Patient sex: M
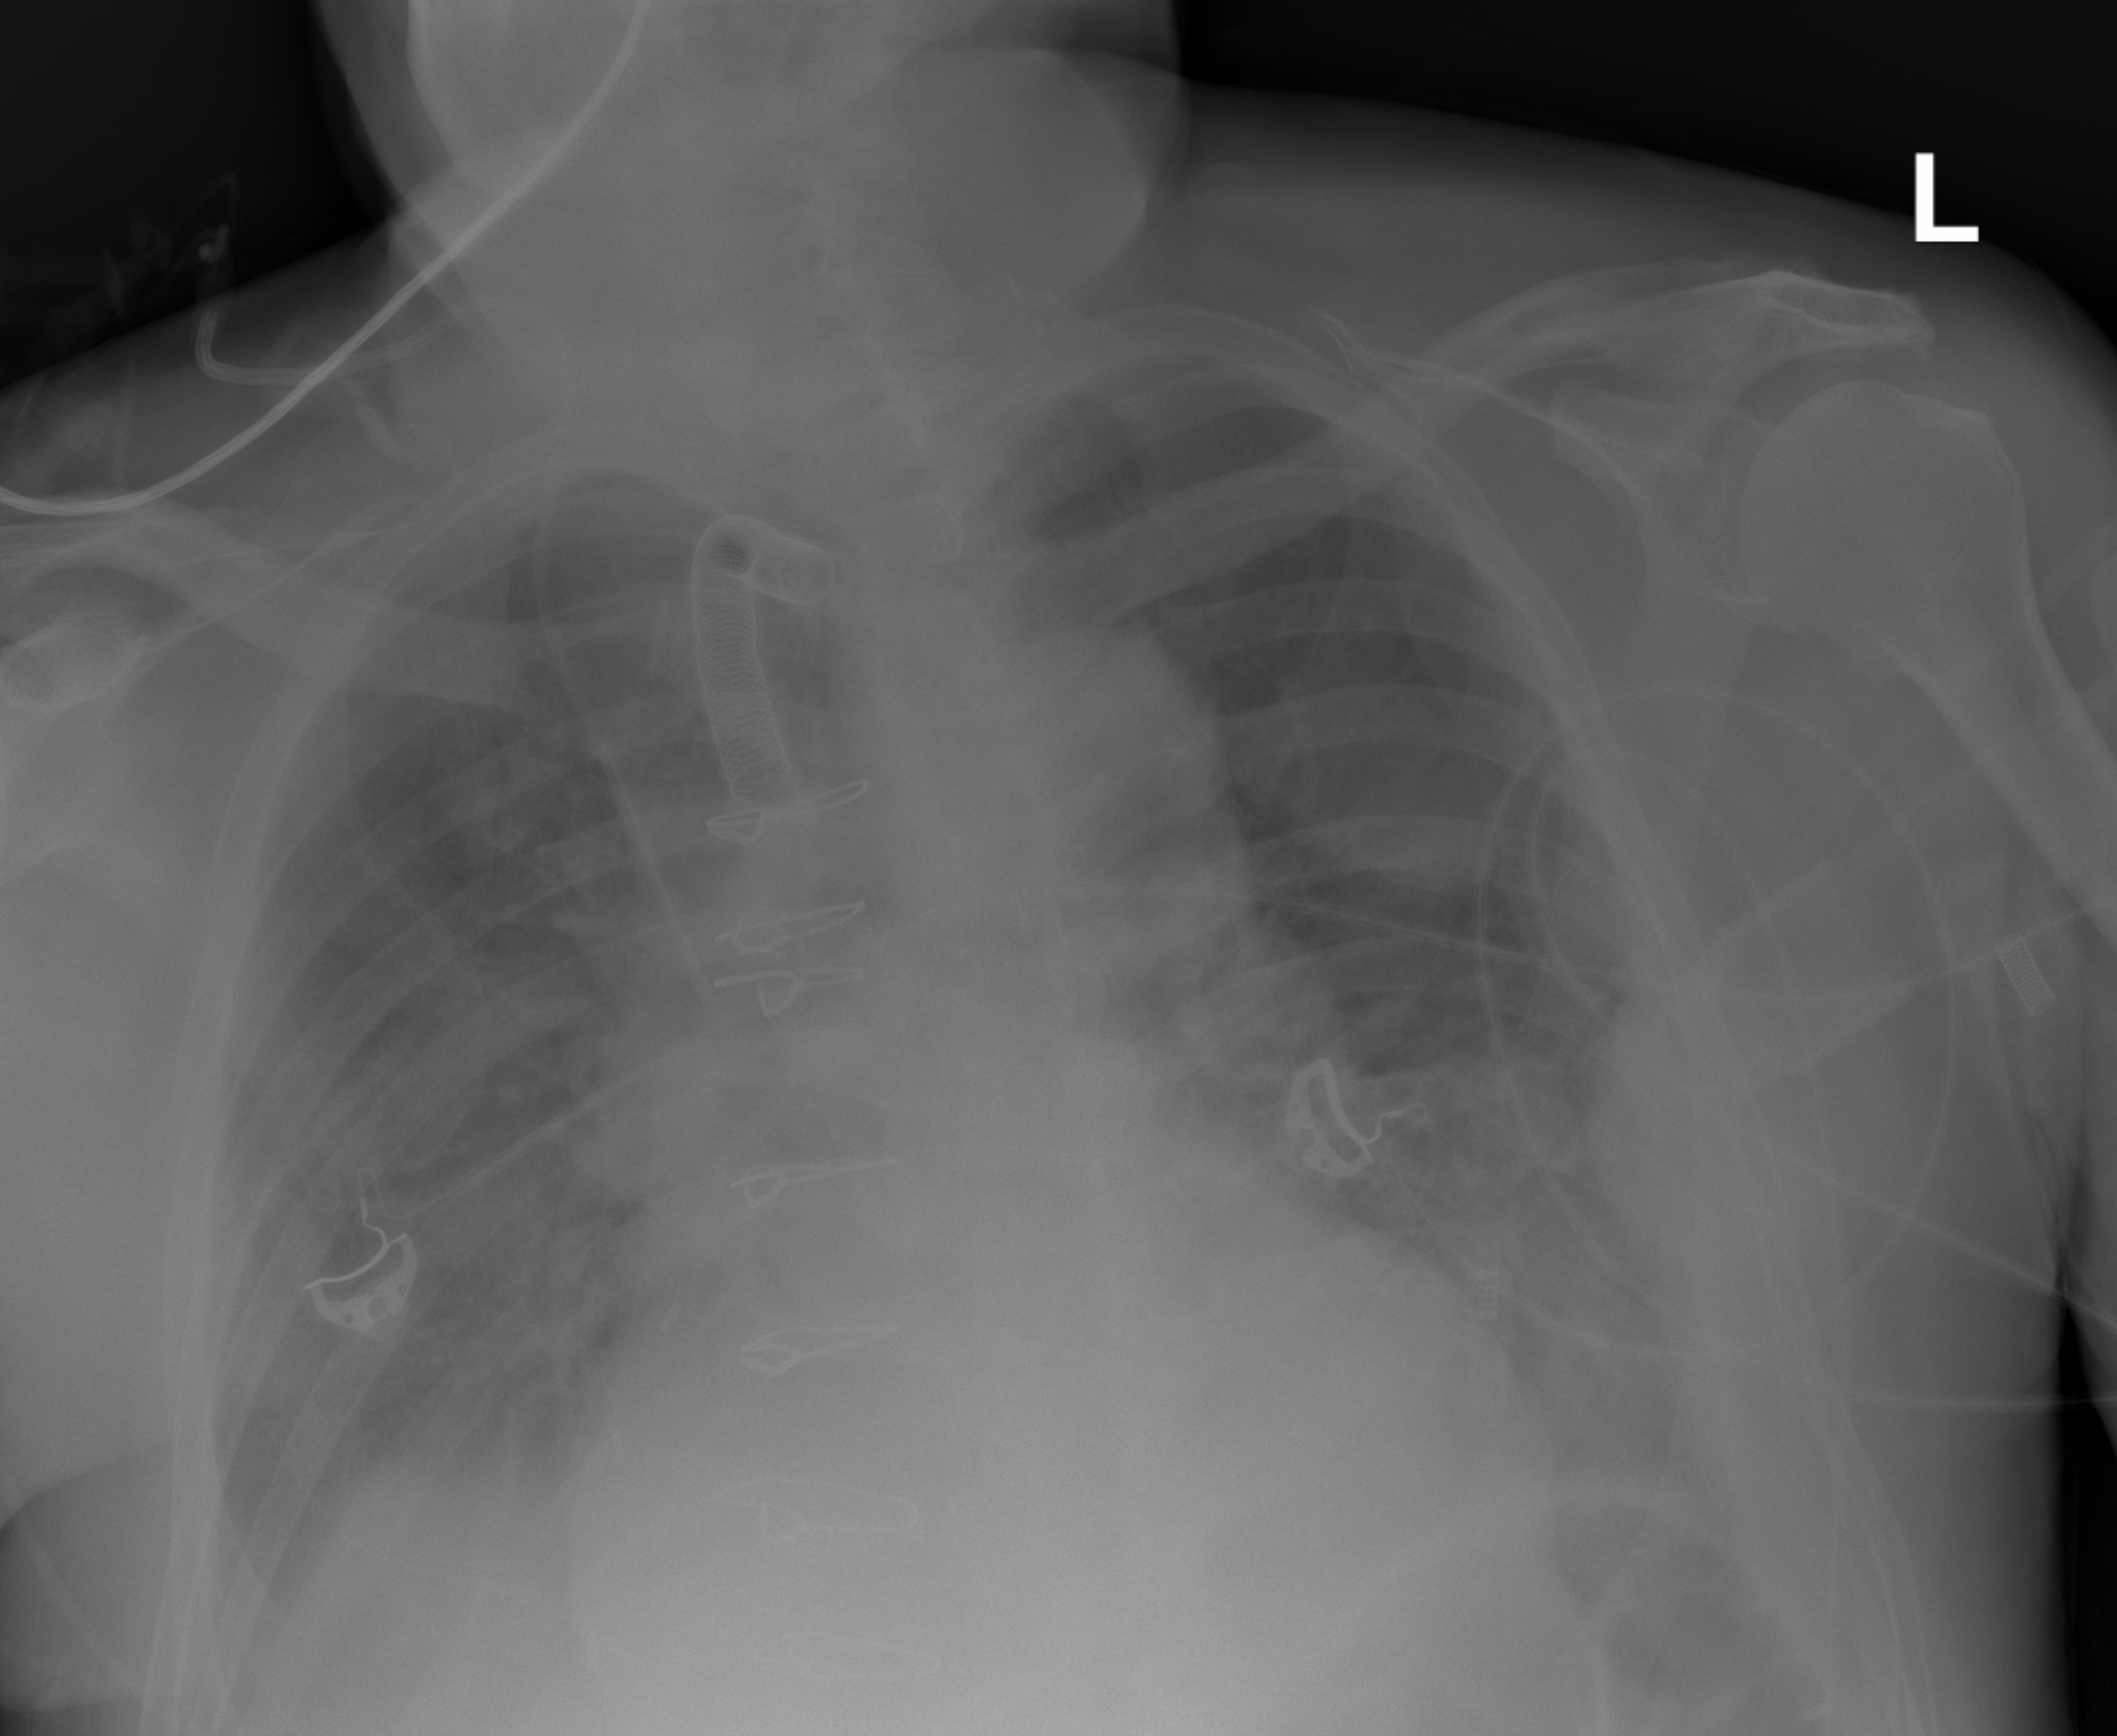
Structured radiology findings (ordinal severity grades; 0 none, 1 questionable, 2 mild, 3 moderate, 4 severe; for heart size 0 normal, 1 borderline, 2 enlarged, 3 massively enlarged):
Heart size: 2
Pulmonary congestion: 2
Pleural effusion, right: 2
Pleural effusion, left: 2
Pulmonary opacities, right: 0
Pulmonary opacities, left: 0
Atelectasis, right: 2
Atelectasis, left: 2